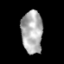
Tissue: lung
Cell type: T cells
Senescence score: 0.1546
Nuclear area (px): 892
Mean DAPI intensity: 173.298